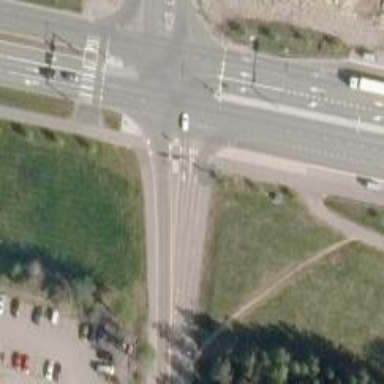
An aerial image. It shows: Asphalt cycleway.